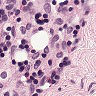
Metastatic tissue present: no